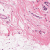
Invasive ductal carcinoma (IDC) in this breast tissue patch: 0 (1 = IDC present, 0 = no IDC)